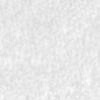
Label: no_change